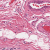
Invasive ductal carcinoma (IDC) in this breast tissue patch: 0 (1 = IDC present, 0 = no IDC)